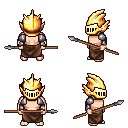
a pixel art fantasy rpg character, male body template, human, light skin, steel arm armor, robe skirt, brunette pixie cut hairstyle, gold helm, bracelets, spear, four views (front, back, left, right), 2x2 character sprite sheet, small pixel art, hard edges, no anti-aliasing